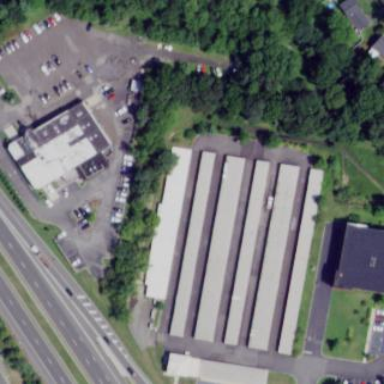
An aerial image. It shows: Storage rental shop affiliated with Public Storage as per the Wikipedia brand.